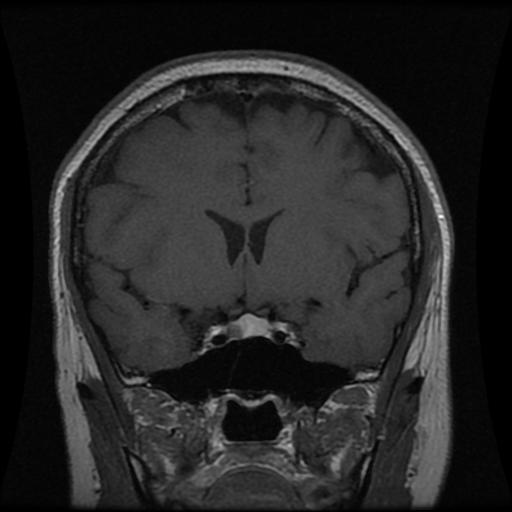
Label: pituitary